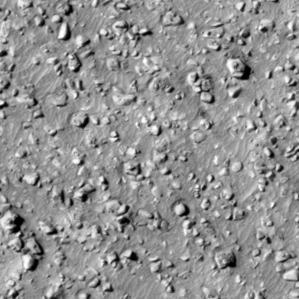
Label: non_frost